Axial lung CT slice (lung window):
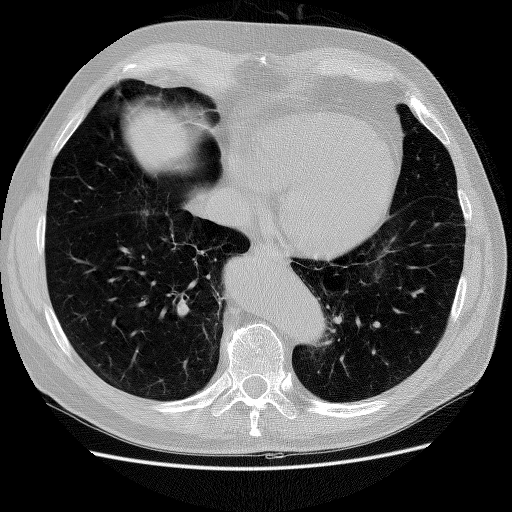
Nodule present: no